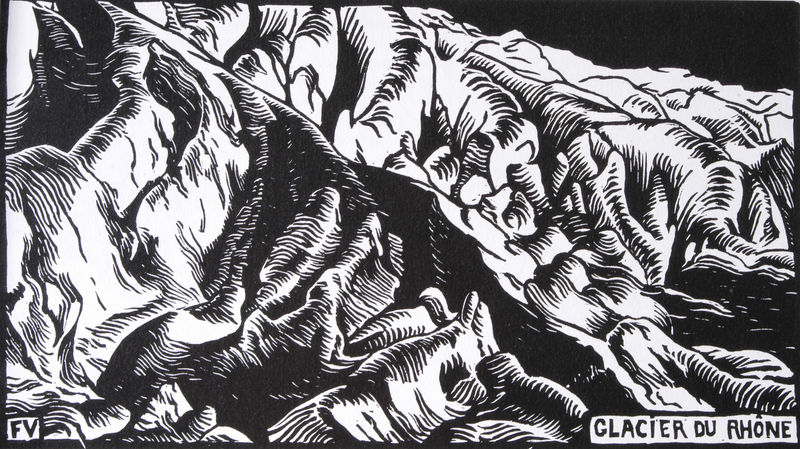
Titel: Der Rhonegletscher
Künstler: Félix Vallotton
Standort: Zürich.
Institution: ETH Graphische Sammlung
Schlagwörter: baum, berg, dunkel, felsen, gemälde, himmel, schatten, wasser, weiß, fluss, landschaft, menschen, frankreich, hell, licht, schwarz, zeichnung, eis, schnee, falten, steine, bild, signatur, hügel, kalt, natur, kontrast, tal, rund, holzschnitt, schrift, vallotton, wellen, papier, düster, schlagschatten, ansicht, berge, fels, gebirge, gletscher, grafik, graphik, schattierung, felix vallotton, linien, spalten, französisch, krieg, querformat, falte, tusch, tiefe, hell dunkel, unterschrift, höhe, riff, linie, groß, druck, druckgraphik, linolschnitt, schwarz-weiß, täler, druckgrafik, flaubert??, gebilde, gebirgsfalten, geriffelt, glacier, glacier du rhone, hochdruck, hochdruckverfahren, initialen, komik, kuppe, kuppen, monogramm, naturgebilde, rhone, schatierung, schluchten, schraffur, schraffuren, würzel, comic, radierung, stich, titel, lithografie, linol, text, konturen, tote, tinte, wurzeln, struktur, graben, rillen, zerklüftet, mulden, konrast, bedrohend, fv, multen